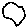
Label: hexagon